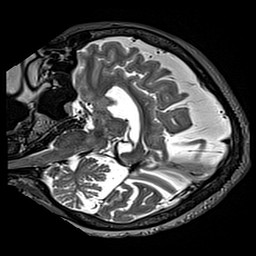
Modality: T2w
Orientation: axial
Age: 61
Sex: female
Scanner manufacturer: siemens
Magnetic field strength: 3 T
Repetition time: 3.2 s
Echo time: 0.567 s